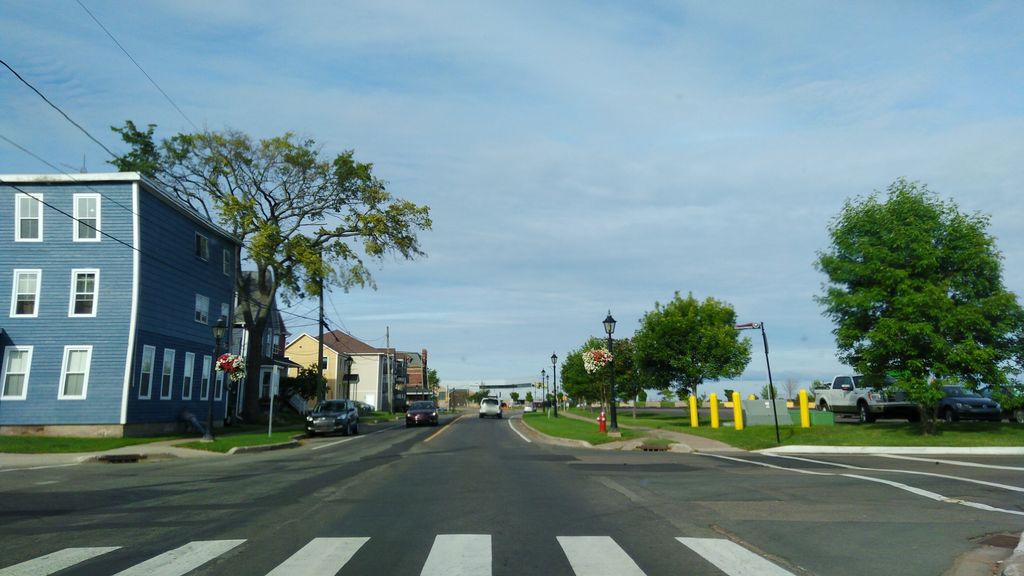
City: charlottetown